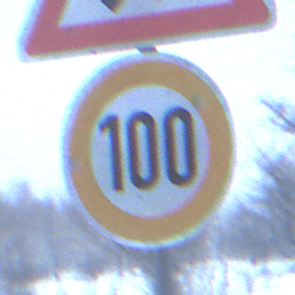
Verkehrszeichen: Geschwindigkeit100
Zusatzzeichen oben: Gegenverkehr
Umgebung: Outdoor, Nature
Tageszeit: Midday
Wetter: Overcast
Licht: Natural
Jahreszeit: Winter
Kontrast: LowContrast